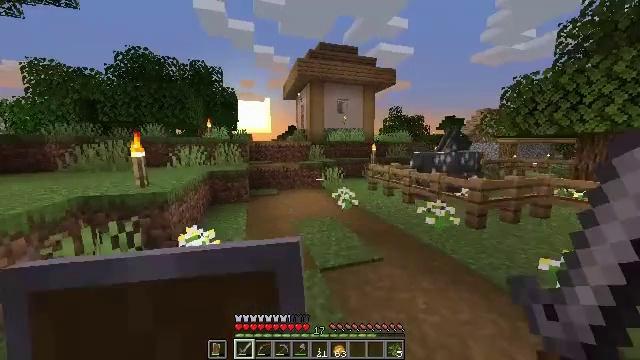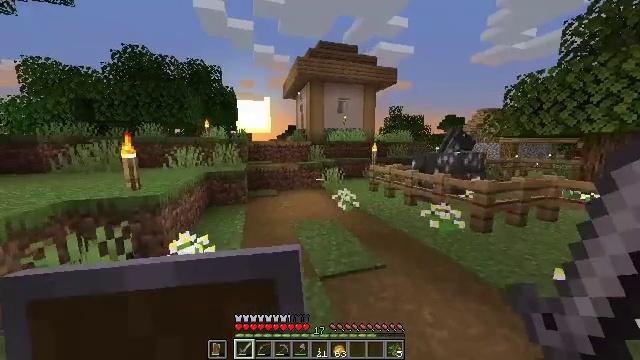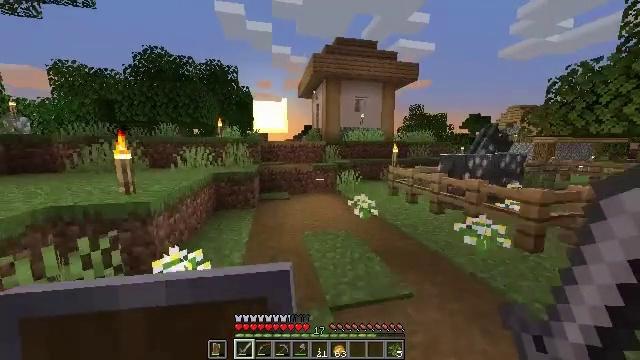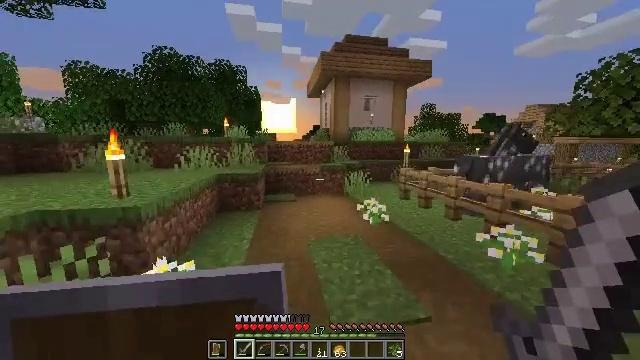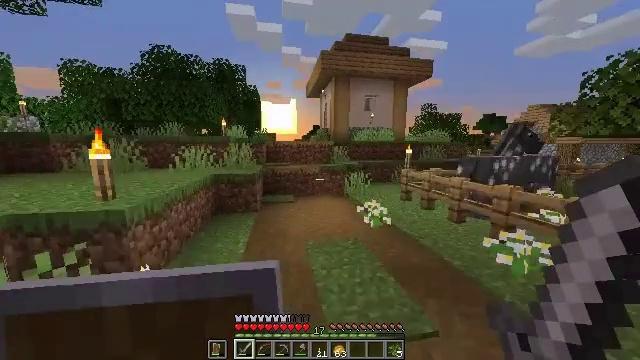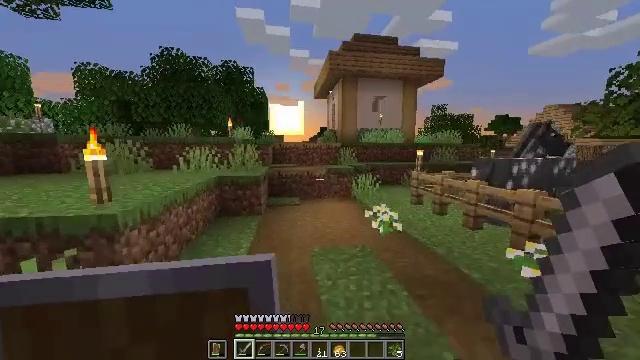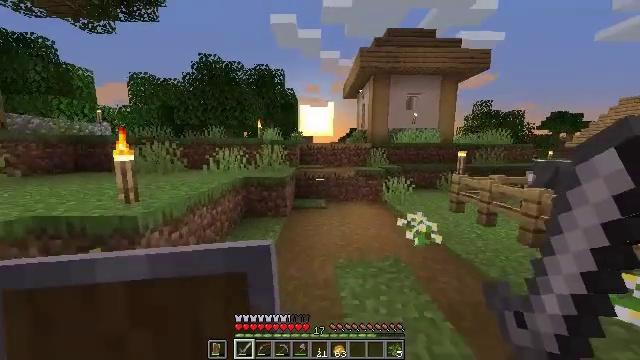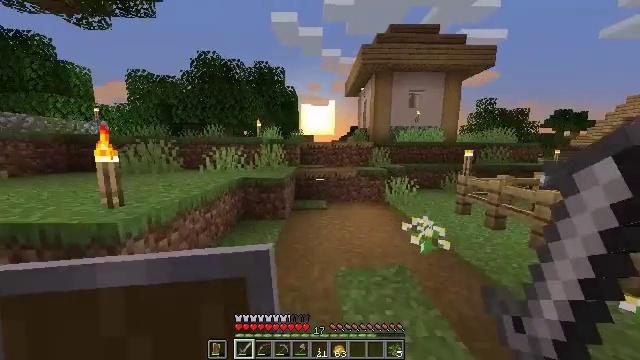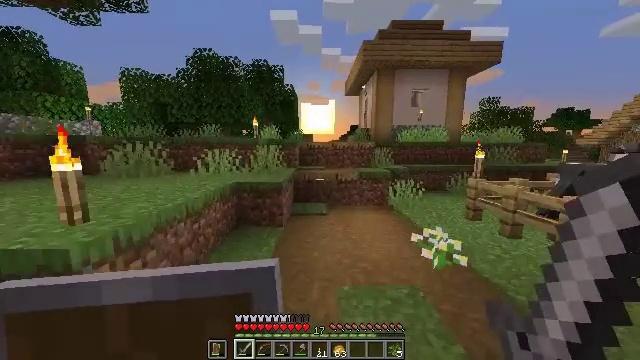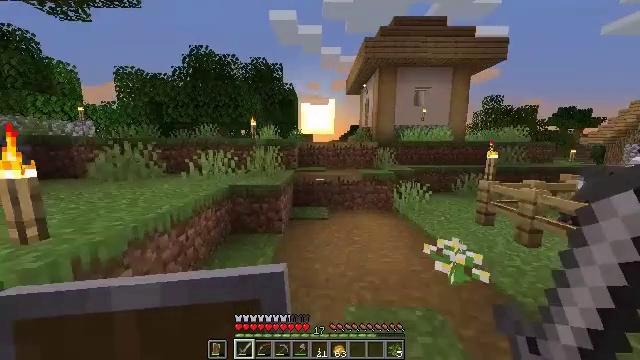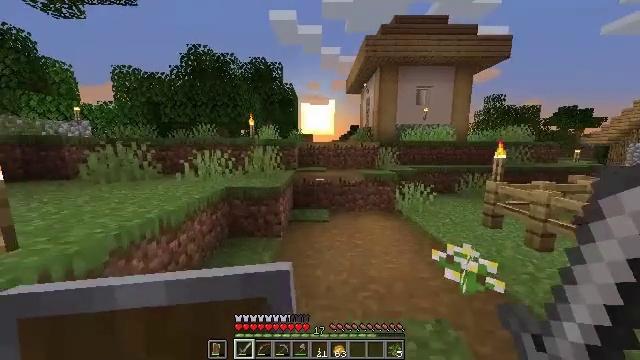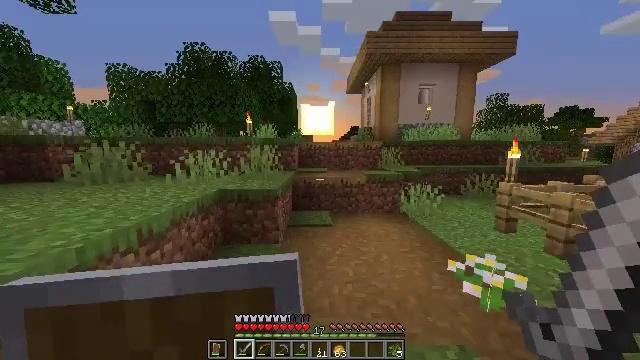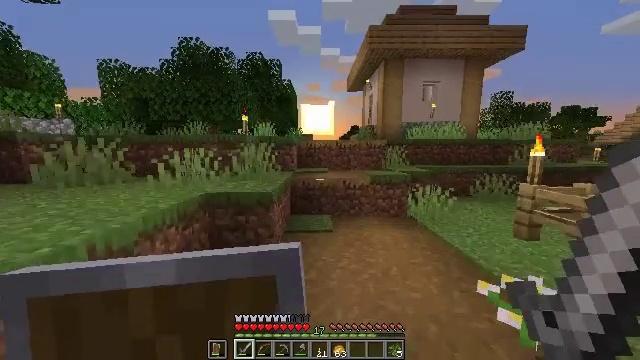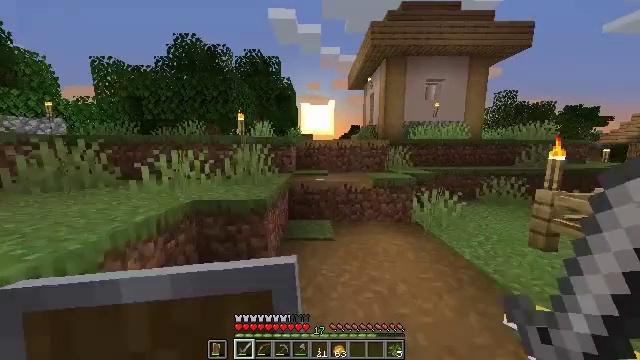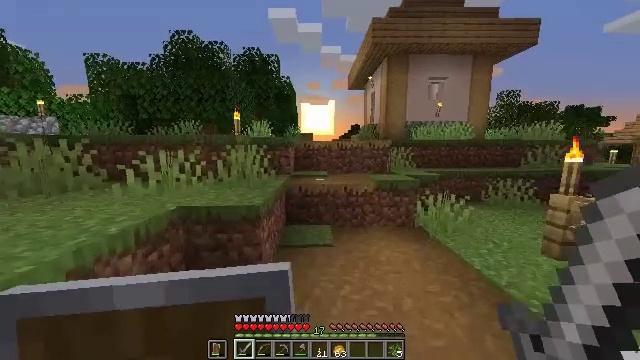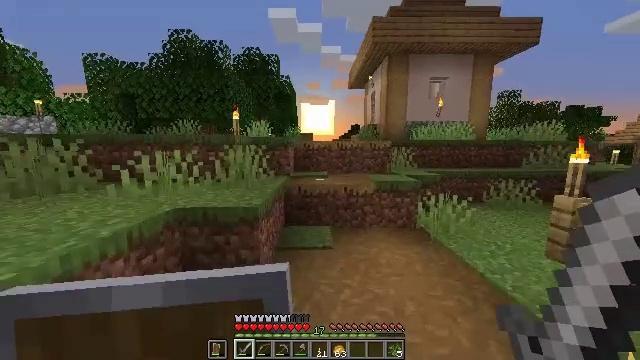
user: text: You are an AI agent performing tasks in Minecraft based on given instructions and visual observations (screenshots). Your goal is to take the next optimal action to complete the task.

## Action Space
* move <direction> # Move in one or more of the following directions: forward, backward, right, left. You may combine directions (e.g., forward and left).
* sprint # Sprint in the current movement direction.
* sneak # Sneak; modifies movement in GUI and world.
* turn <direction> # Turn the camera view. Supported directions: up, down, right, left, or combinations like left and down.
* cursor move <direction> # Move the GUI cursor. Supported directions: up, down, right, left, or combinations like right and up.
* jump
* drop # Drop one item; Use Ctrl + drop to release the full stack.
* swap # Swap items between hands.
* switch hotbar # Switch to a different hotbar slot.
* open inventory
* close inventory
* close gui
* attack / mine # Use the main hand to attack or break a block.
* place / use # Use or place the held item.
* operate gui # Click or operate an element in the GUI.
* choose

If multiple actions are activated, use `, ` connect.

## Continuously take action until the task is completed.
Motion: motion action
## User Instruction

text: Open the crafting table to make a glass bottle.
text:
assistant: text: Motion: move forward
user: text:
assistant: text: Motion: move forward, turn left
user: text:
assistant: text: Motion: move forward, turn left
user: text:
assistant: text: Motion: move forward
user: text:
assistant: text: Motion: move forward, turn left
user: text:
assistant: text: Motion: move forward, turn left
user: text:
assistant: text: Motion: move forward
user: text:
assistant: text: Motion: move forward
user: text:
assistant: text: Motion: move forward
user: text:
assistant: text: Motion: move forward
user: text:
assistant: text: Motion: move forward
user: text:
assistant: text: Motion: move forward
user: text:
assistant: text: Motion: move forward
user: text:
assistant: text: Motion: move forward
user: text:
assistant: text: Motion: move forward
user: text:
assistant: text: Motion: move forward, turn right and up
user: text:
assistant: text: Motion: move forward, turn right
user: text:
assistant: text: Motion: move forward
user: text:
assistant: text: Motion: move forward, turn left
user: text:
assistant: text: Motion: move forward, turn left
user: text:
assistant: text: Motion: move forward
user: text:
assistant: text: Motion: move forward
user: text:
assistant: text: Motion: move forward
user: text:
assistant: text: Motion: move forward, jump
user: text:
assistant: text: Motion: move forward, jump
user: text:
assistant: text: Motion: move forward
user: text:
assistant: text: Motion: move forward
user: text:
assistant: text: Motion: move forward
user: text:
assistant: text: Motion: move forward
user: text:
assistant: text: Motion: move forward